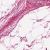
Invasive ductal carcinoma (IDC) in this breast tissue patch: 0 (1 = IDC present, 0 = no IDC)